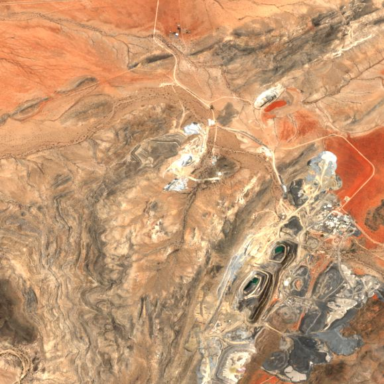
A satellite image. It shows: Quarry that is man-made.